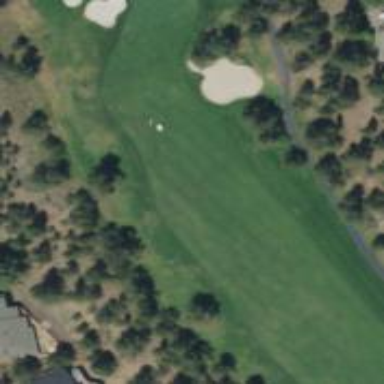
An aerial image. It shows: View of golf hole.